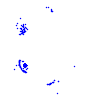
Particle: pion